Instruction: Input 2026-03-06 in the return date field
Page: home
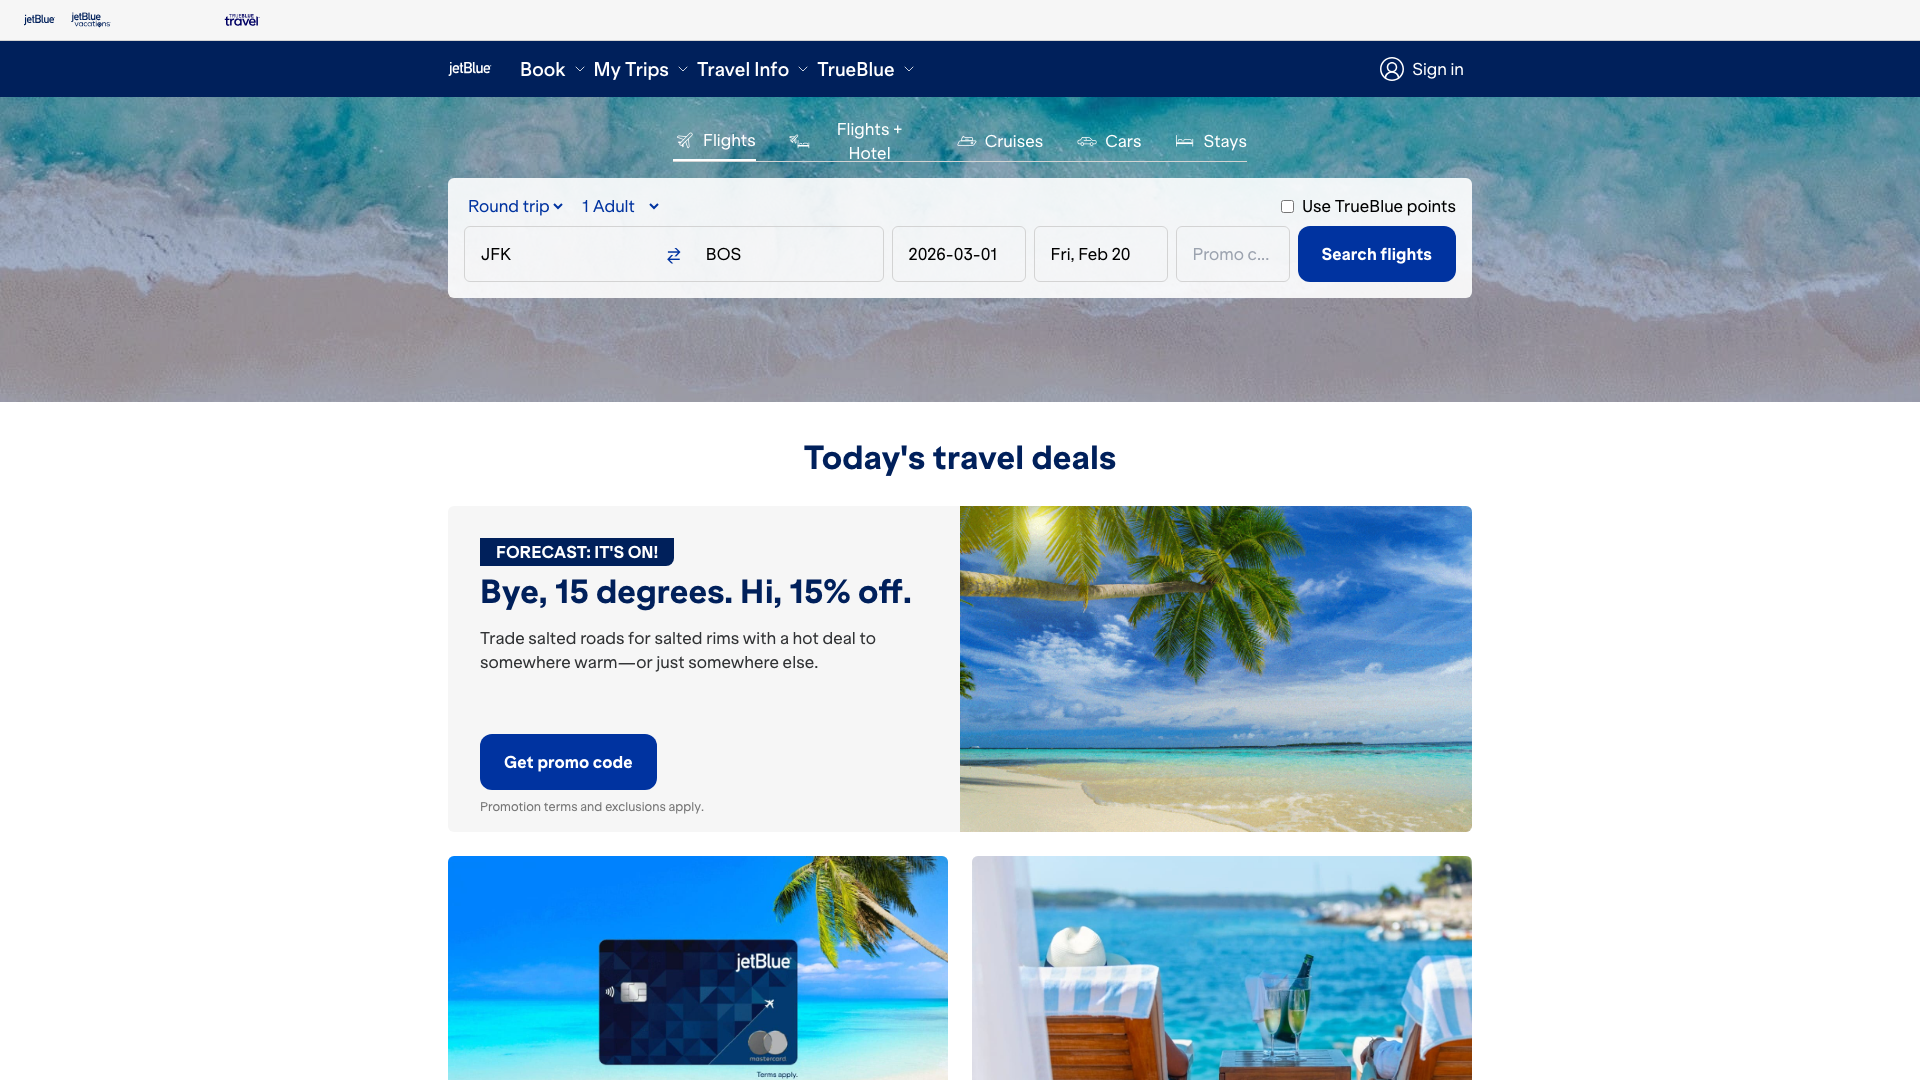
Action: type